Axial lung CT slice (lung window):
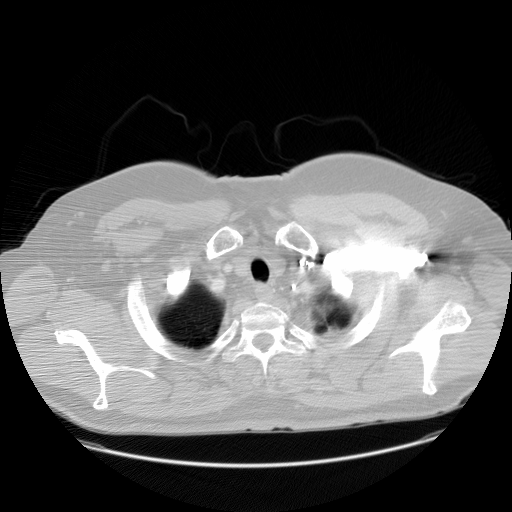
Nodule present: no